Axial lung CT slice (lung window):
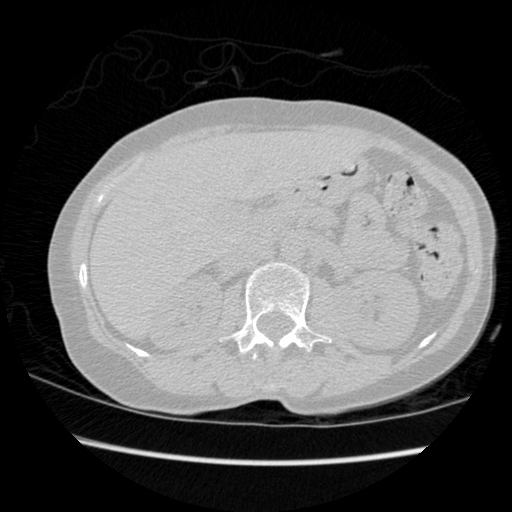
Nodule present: no